Question: I'm wanting to start developing with NaCl / Pepper and I've gotten my build environment working great, but I can't seem to use any of the examples in my browser.
I've enabled Native Client, debugging, etc. But none of the modules seem to trigger the 'loaded' event, so I have no idea what is going on. This goes for .pexe and .nexe
I have the <URL> here, and I honestly have no idea if there's a problem with my build process, my browser configuration, or what. Has anybody got a clue what's going on here?
This is the closest I've gotten to an error message, and apparently this is a chrome runtime flag, but running chrome with this flag has no effect, and now instead of working, no messages are output.

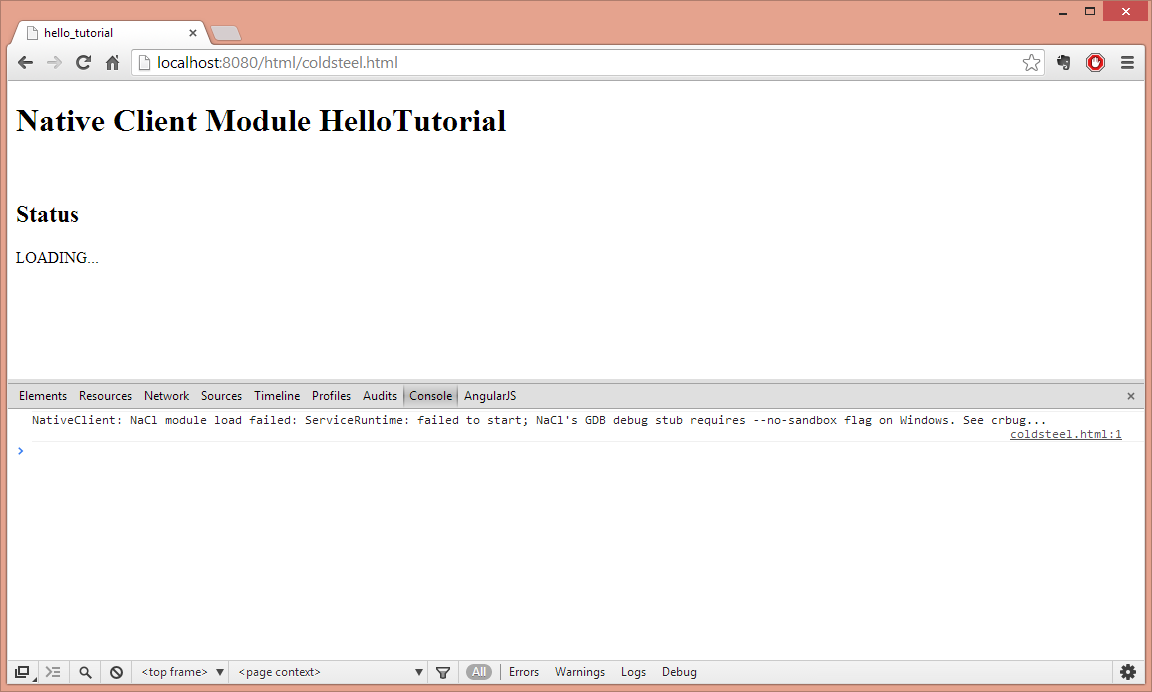
Answer: Try disabling debugging. Enabling debugging means that the NaCl loader will start the Native Client module, and then immediately suspend it and wait for the debugger to connect (then you can resume it with the debugger). So if you don't connect a debugger it will just wait forever. Also if you want to use the debugger on Windows, you need to disable Chrome's sandbox to allow the local TCP connection (for the record, the error message that gets cut off in the screen shot links to the following <URL>